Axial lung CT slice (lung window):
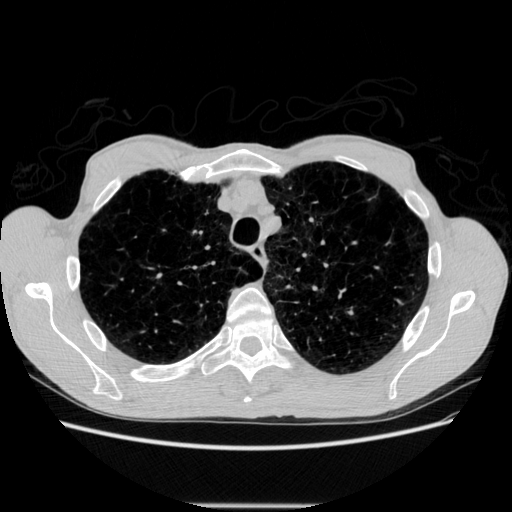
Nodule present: no